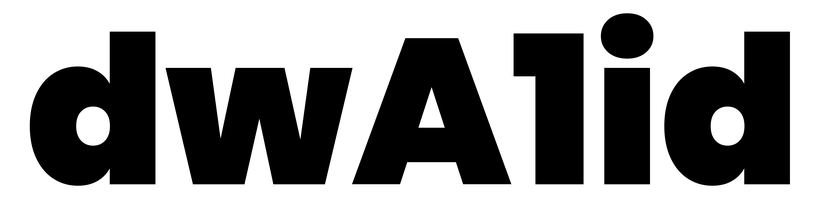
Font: Poppins-Black